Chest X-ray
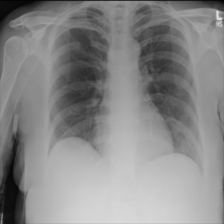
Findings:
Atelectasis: negative
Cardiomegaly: negative
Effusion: negative
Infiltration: negative
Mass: negative
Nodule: negative
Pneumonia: negative
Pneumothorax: negative
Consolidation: negative
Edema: negative
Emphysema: negative
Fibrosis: negative
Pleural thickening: negative
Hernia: negative